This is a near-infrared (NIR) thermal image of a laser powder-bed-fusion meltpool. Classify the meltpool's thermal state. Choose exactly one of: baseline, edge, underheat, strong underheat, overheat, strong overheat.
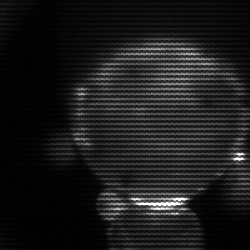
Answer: edge